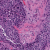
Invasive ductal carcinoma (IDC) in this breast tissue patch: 1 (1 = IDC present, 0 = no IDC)